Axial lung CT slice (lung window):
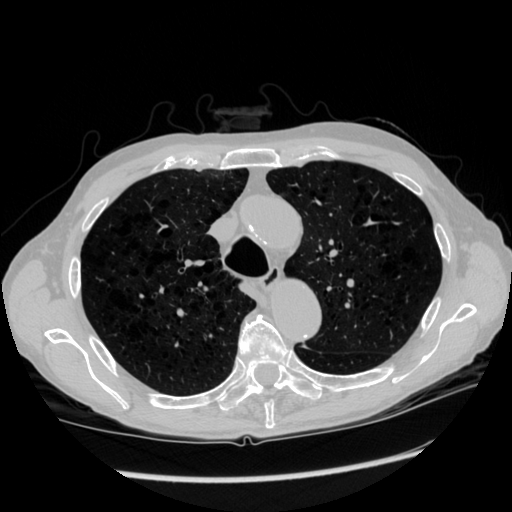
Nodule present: no